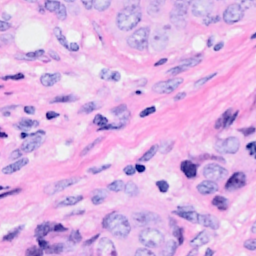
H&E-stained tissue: Breast